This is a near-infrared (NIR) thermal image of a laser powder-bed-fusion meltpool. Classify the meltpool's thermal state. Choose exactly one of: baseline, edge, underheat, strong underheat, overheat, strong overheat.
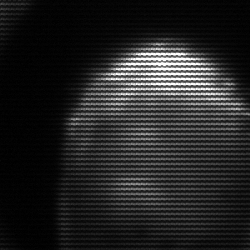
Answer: edge